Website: macys
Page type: billing-address
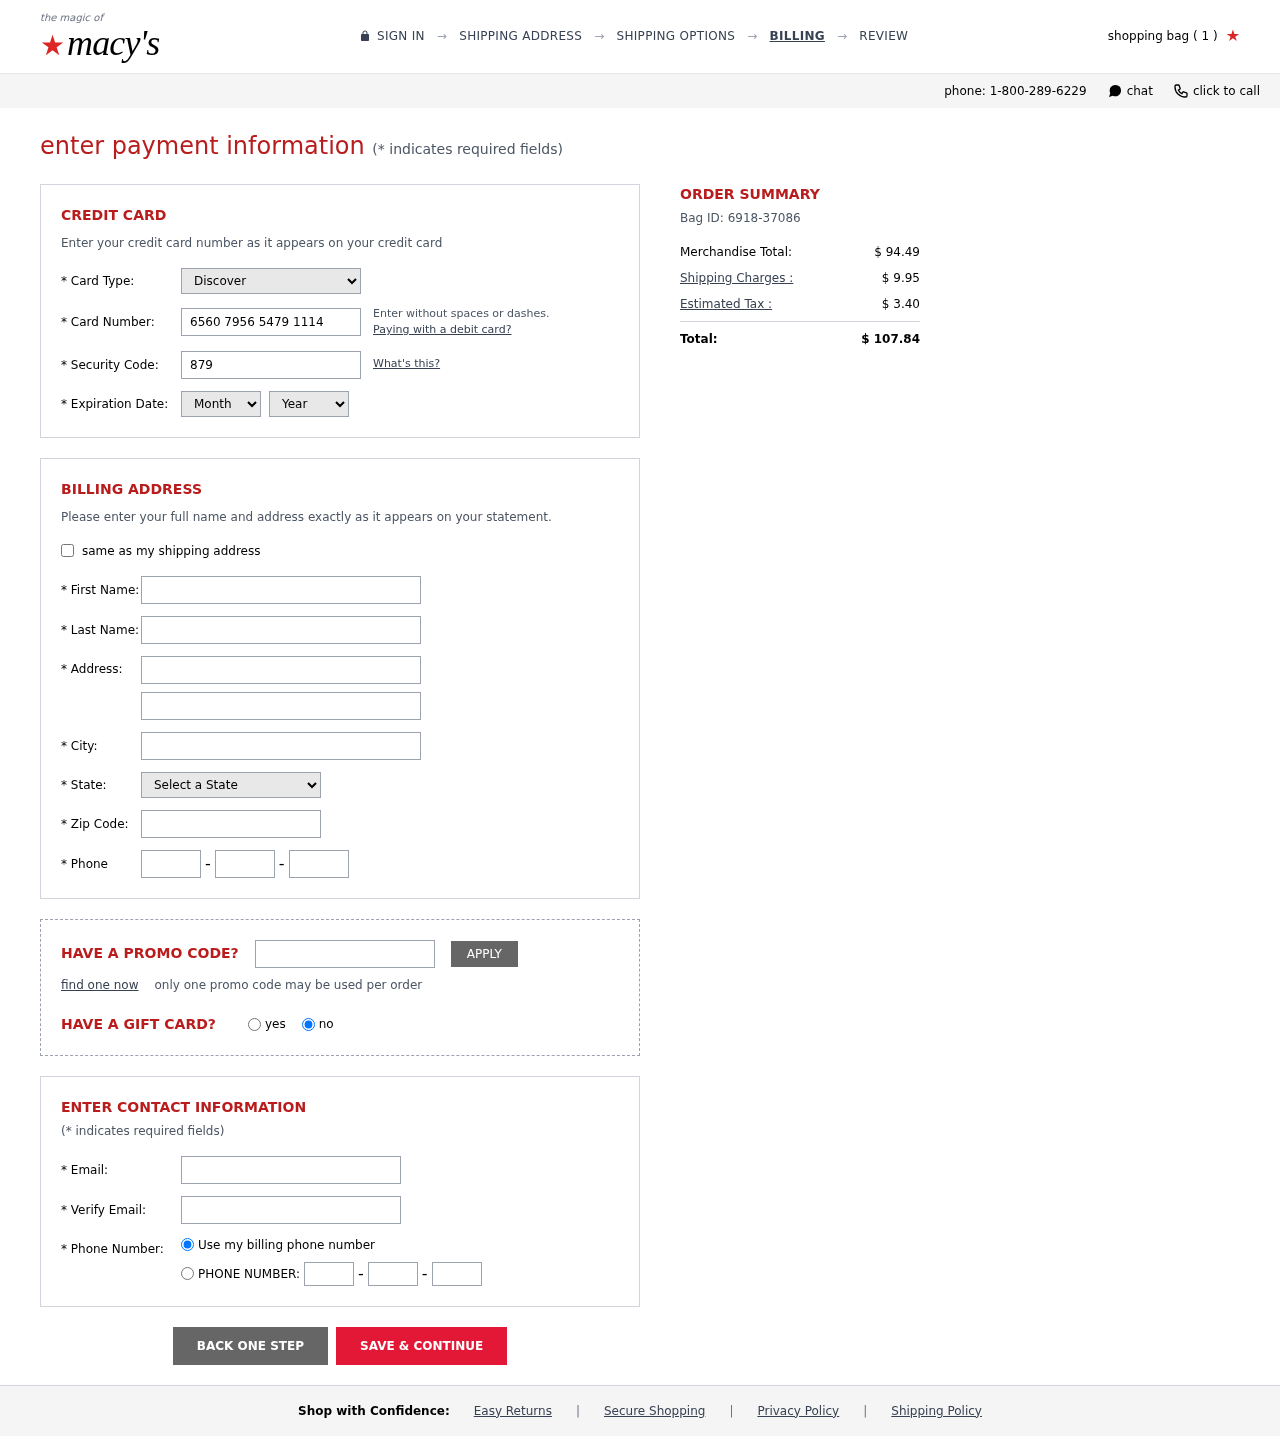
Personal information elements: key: PII_CARD_CVV
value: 879
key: PII_CARD_EXPIRY_MONTH
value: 10
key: PII_CARD_EXPIRY_YEAR
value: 30
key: PII_CARD_NUMBER
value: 6560 7956 5479 1114
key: PII_CARD_TYPE
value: Discover
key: PII_CITY
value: Ramosmouth
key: PII_EMAIL
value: bpugh@gmail.com
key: PII_FIRSTNAME
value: Benjamin
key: PII_LASTNAME
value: Pugh
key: PII_PHONE_AREA
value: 964
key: PII_PHONE_PREFIX
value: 415
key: PII_PHONE_SUFFIX
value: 8132
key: PII_POSTCODE
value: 23148
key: PII_STATE_ABBR
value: PR
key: PII_STREET
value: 7274 Clarke Stream Apt. 059
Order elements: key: ORDER_NUM_ITEMS
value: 1
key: ORDER_ID
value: Bag ID: 6918-37086
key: ORDER_SUBTOTAL
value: $ 94.49
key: ORDER_SHIPPING_COST
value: $ 9.95
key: ORDER_TAX
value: $ 3.40
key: ORDER_TOTAL
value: $ 107.84